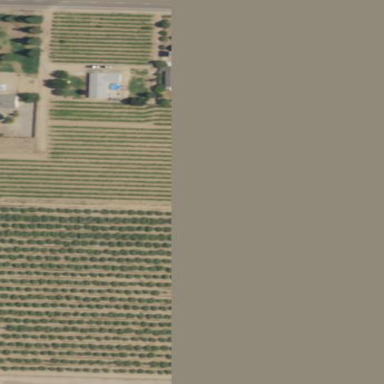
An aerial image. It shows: Vineyard with agricultural properties.